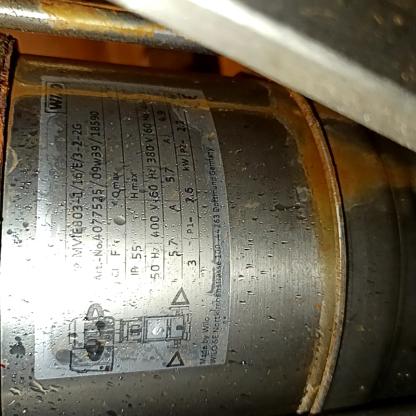
Klasa: tabliczka-znamionowa